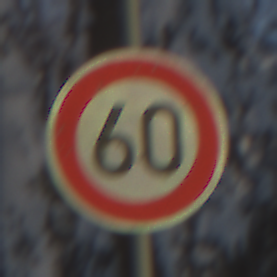
Verkehrszeichen: Geschwindigkeit60
Umgebung: Outdoor, Nature
Tageszeit: MorningAfternoon
Wetter: Clear
Licht: Natural
Jahreszeit: Winter
Kontrast: LowContrast